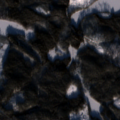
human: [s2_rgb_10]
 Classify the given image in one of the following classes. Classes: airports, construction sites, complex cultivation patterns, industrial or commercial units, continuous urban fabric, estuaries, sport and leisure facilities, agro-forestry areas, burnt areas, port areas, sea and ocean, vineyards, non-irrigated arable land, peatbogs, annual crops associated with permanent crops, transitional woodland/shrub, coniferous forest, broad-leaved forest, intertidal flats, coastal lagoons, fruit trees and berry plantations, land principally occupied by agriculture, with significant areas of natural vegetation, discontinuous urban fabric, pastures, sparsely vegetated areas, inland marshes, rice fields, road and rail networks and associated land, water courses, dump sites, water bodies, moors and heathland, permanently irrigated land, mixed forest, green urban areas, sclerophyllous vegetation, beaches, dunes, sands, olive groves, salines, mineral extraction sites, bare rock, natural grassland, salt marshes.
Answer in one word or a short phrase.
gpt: coniferous forest, mixed forest, transitional woodland/shrub, water bodies